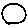
Label: circle